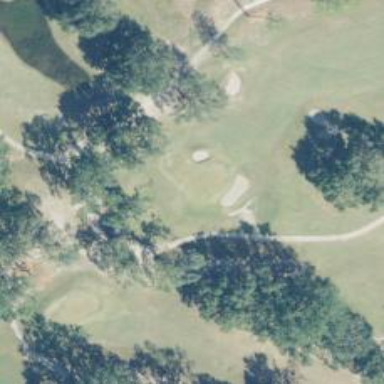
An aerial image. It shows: View of golf hole.